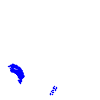
Particle: electron